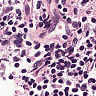
Metastatic tissue present: no